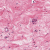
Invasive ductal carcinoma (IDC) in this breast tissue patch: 0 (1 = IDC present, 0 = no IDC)